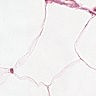
Metastatic tissue present: no